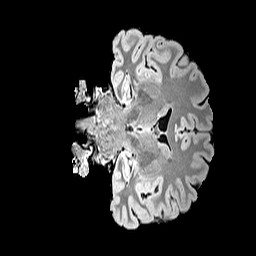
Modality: T1w
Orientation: coronal
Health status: healthy